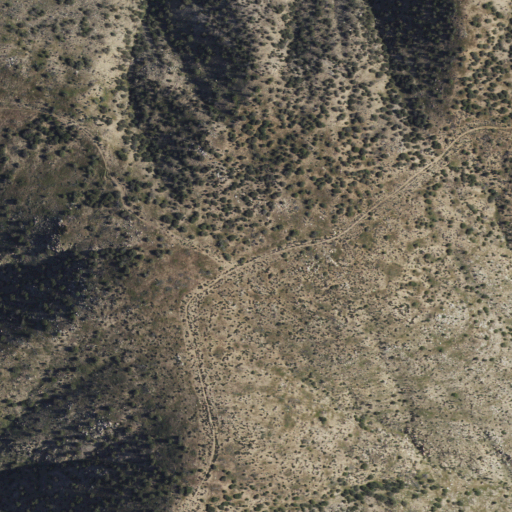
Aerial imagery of mountain in California named Mount Emma containing only shrub